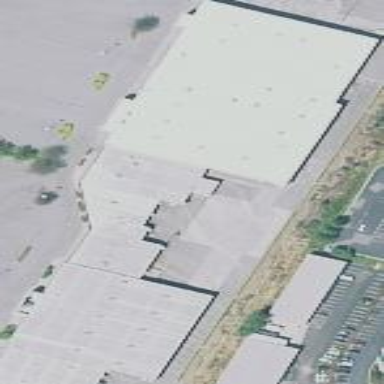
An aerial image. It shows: Retail building.